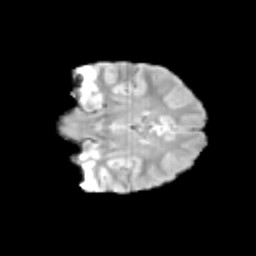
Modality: T2w
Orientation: coronal
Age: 12
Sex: male
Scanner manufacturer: siemens
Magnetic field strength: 3 T
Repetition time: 3.8 s
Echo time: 0.07 s